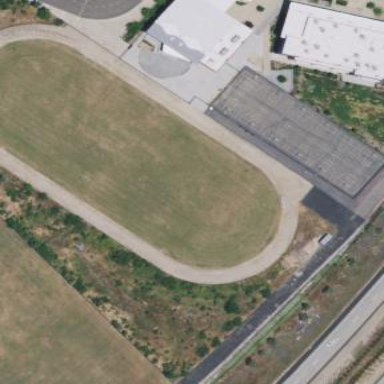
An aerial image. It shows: Track located within leisure land area.